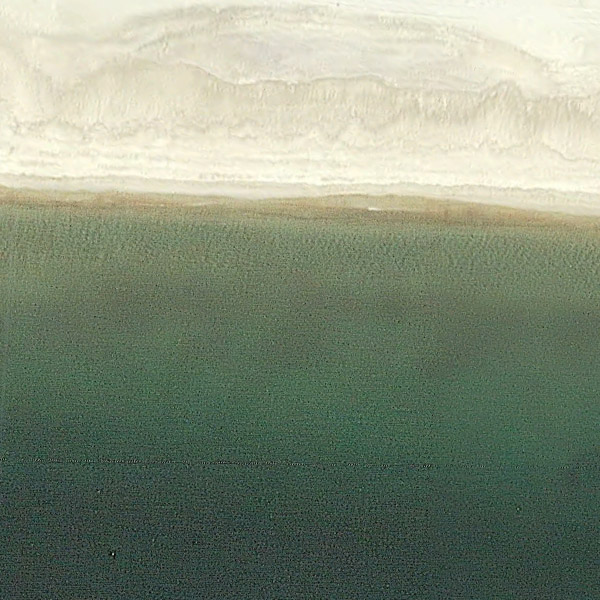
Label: Beach